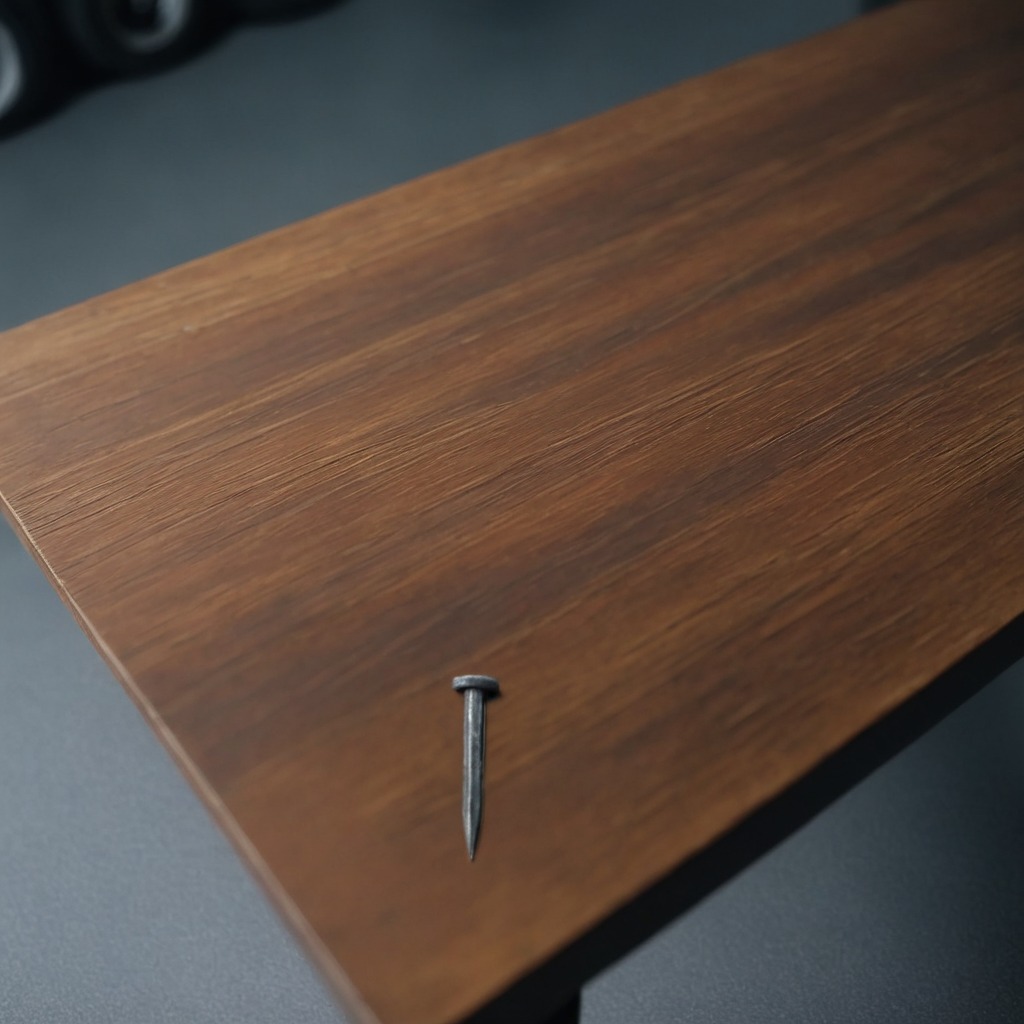
A nail is lying on a table with faint burn marks in a small garage at twilight.